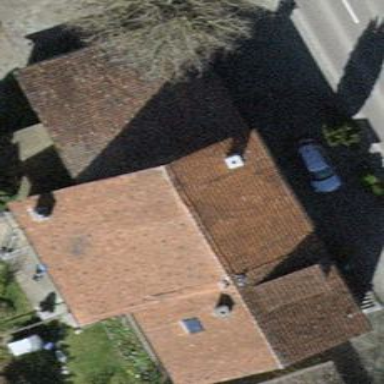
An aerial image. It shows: Farm building with gabled roof.